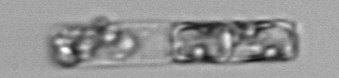
Label: Guinardia_delicatula_TAG_internal_parasite